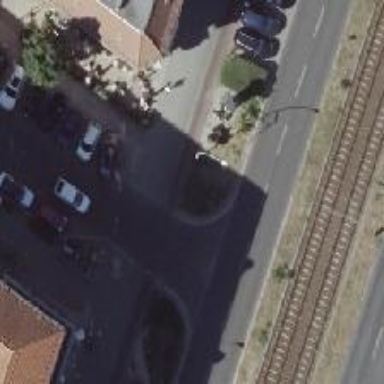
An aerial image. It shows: Residential road with separate sidewalk.